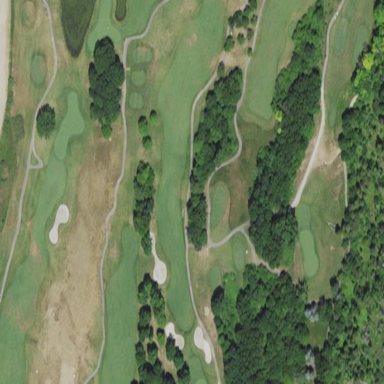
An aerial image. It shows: Rough area on grassy golf course.